Aerial crown-view tile of a tropical tree (Barro Colorado Island, Panama), acquired 20250715:
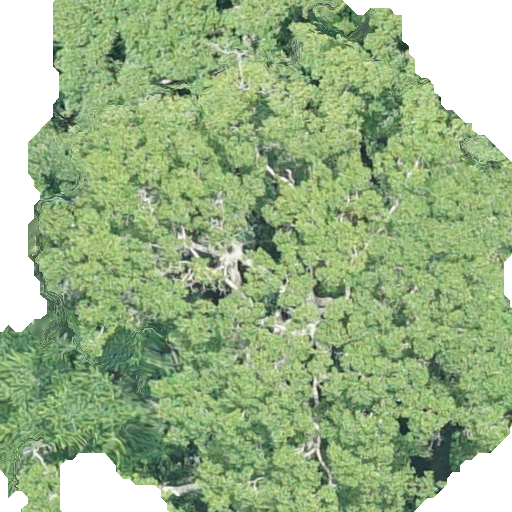
Species: Ficus insipida
GBIF accepted scientific name: Ficus insipida
Crown area: 374.952 m²